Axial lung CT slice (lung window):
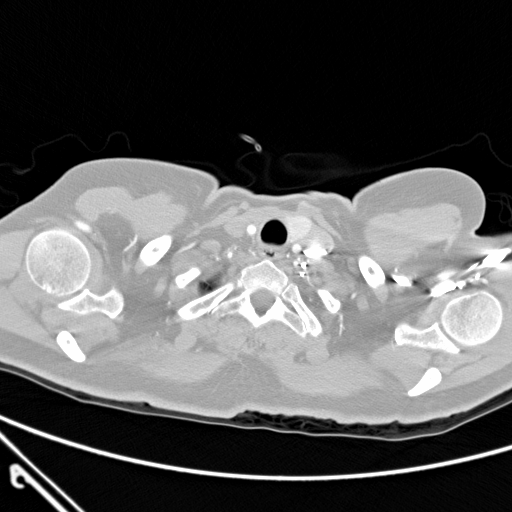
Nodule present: no